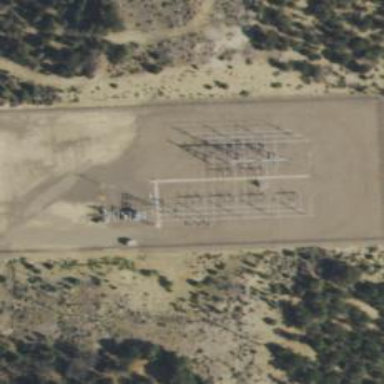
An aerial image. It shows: Power substation enclosed by fence.